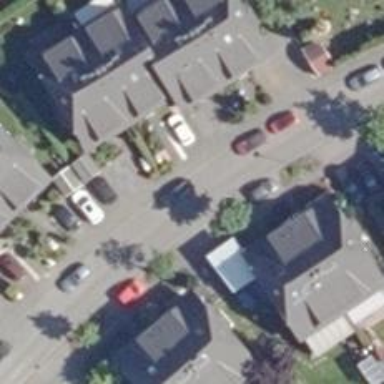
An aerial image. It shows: Residential road with asphalt surface. Both sides have sidewalks.